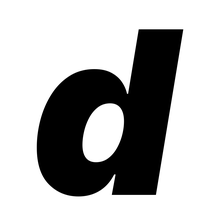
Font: Inter-Italic_Black_Italic